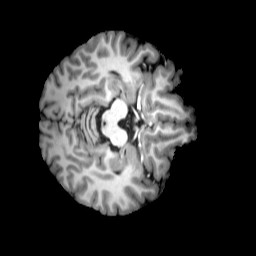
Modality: T1w
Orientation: axial
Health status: ill
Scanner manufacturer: siemens
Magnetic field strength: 3 T
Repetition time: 2 s
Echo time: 0.00303 s